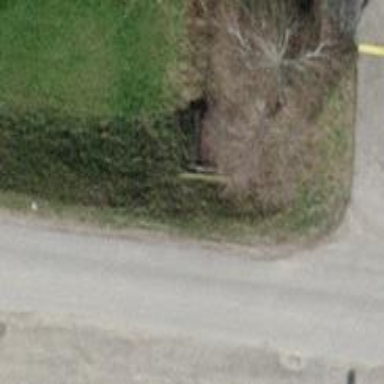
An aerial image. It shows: Culvert tunnel.